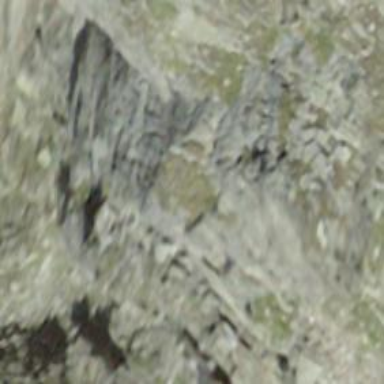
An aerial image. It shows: Cliff in nature.